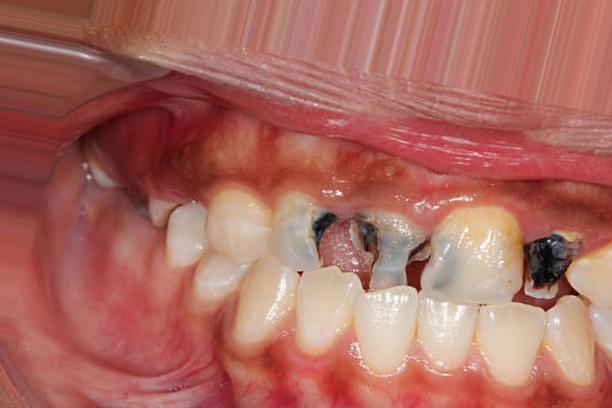
Condition: Caries